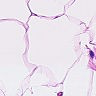
Metastatic tissue present: no